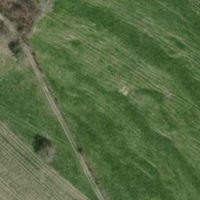
EUNIS habitat code: 52
Species observed at this site:
Lanius collurio